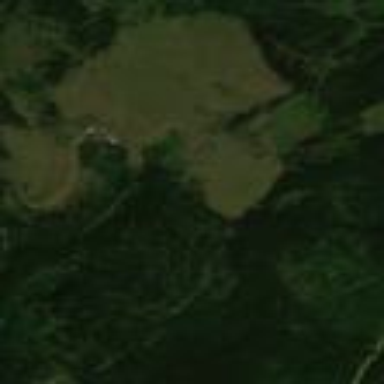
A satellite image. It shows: Coniferous forest area.